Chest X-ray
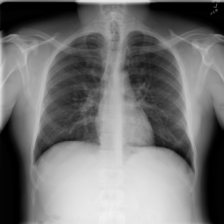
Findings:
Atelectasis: negative
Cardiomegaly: negative
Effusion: negative
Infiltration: negative
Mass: negative
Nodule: negative
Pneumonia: negative
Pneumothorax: negative
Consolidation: negative
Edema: negative
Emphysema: negative
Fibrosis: negative
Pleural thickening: negative
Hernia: negative